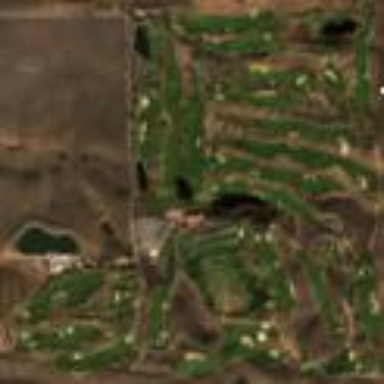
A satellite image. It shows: Golf course surrounded by greenery.